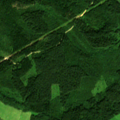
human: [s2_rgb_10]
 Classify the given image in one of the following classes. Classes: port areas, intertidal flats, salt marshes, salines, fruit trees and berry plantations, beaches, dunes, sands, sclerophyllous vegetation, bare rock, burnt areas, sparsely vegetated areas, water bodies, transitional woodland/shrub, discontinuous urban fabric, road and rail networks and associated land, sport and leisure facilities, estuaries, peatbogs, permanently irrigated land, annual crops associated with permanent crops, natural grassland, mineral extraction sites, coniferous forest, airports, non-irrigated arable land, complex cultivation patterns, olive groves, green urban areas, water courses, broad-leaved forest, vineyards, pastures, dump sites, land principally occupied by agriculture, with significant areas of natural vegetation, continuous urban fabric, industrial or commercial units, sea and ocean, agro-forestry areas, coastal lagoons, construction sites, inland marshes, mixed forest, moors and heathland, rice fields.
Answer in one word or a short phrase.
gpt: non-irrigated arable land, pastures, complex cultivation patterns, broad-leaved forest, coniferous forest, mixed forest, transitional woodland/shrub